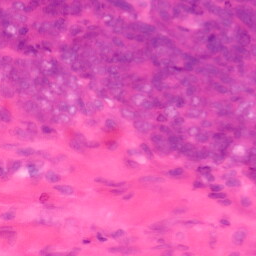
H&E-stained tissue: Colon